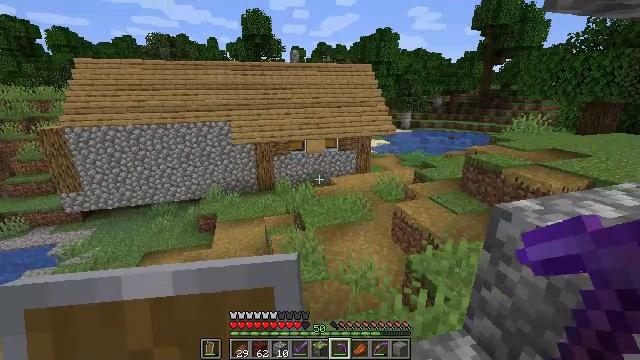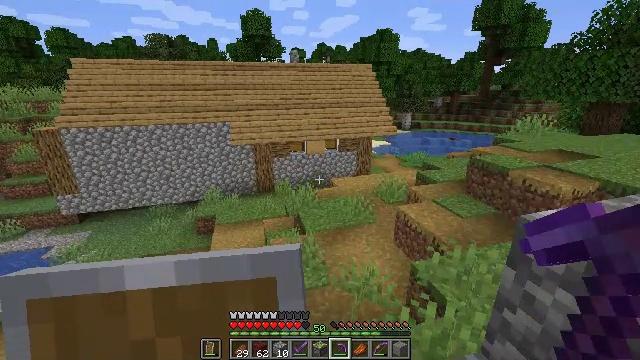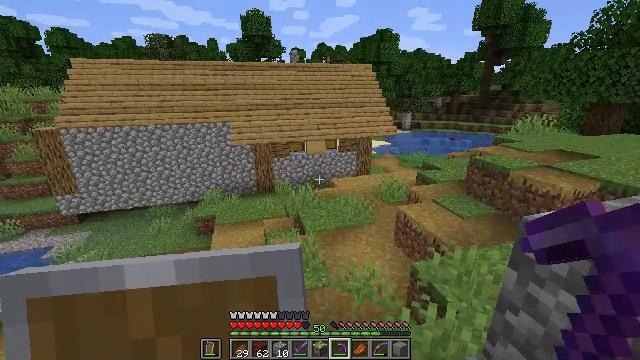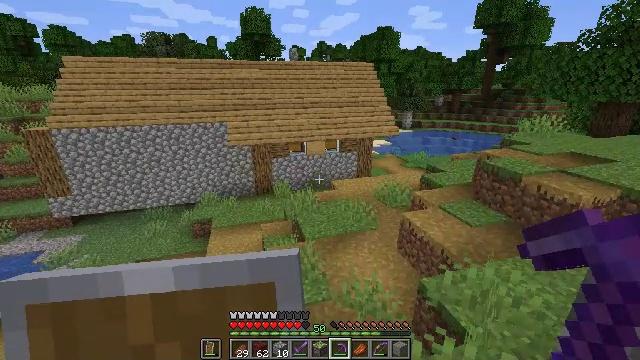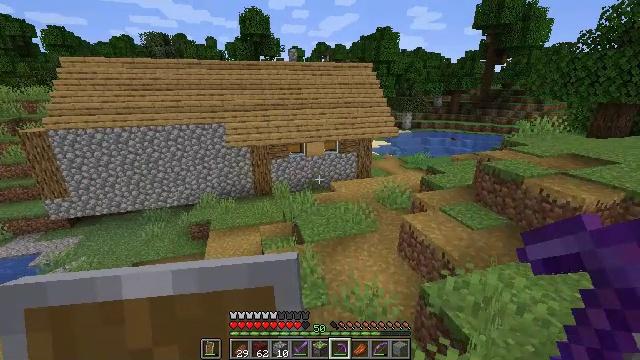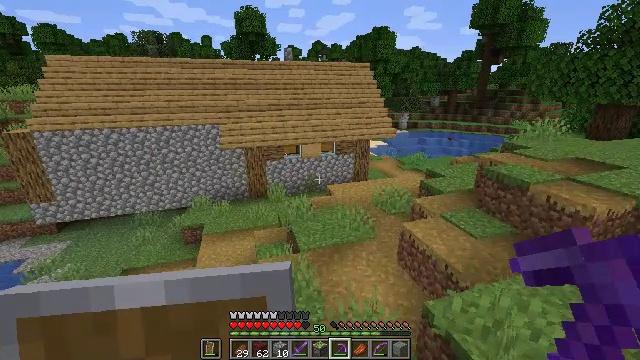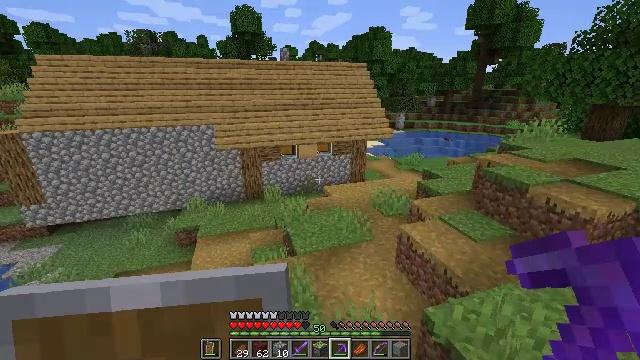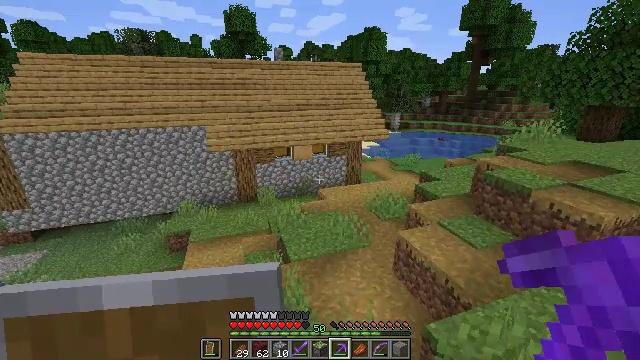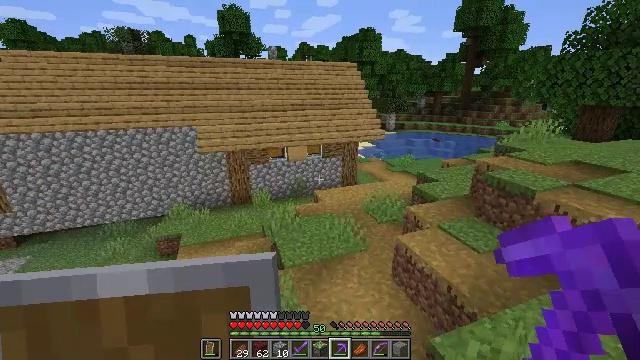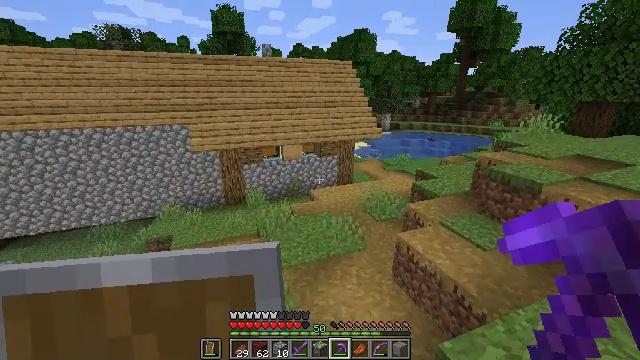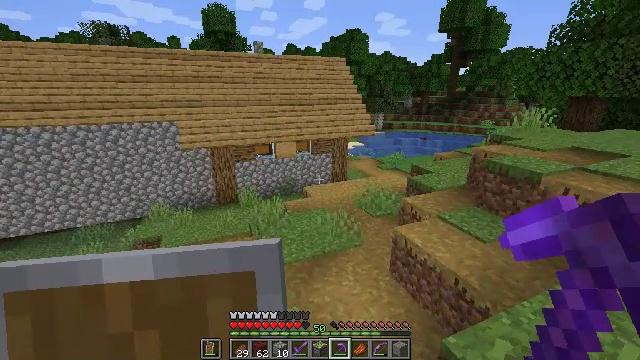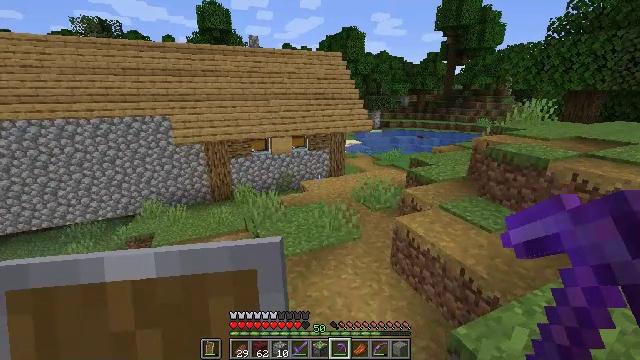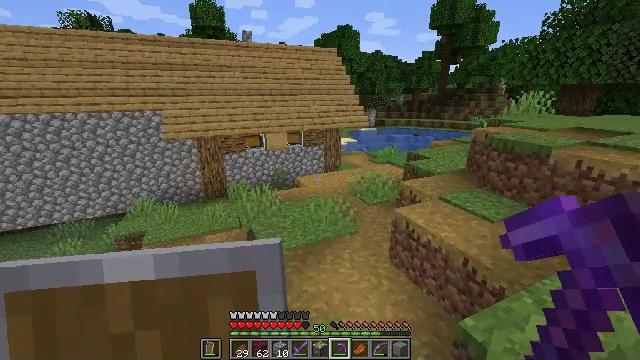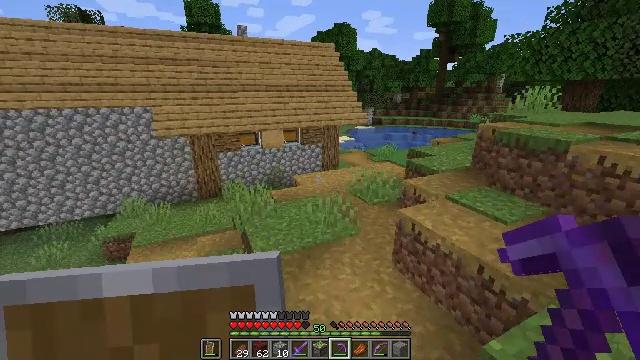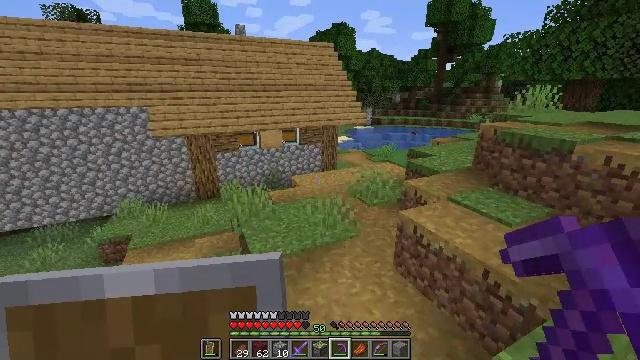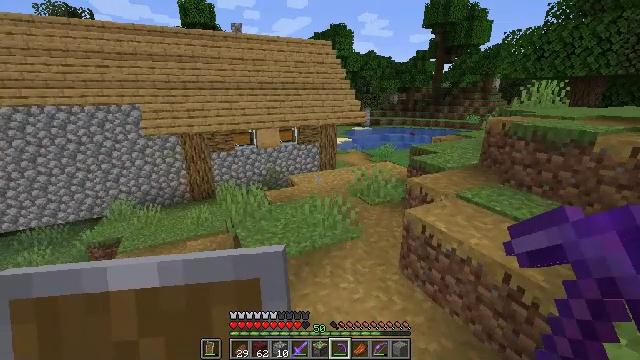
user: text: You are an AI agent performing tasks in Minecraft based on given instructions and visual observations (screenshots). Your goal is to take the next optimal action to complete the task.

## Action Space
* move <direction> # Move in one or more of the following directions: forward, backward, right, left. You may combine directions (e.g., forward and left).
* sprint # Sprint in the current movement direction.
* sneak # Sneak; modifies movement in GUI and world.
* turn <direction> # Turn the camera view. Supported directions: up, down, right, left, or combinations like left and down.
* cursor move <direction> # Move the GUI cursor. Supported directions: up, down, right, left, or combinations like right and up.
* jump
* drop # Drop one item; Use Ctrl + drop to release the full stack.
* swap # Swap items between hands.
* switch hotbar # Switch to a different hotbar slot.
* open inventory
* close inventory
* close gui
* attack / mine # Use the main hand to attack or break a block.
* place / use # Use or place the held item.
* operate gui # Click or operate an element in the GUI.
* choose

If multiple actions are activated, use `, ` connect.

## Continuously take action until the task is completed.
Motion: motion action
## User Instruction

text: Harvest the hopper from its place.
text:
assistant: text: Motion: move forward
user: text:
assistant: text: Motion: move forward
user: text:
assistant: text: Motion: move forward
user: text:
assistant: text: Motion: move forward
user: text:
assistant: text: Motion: move forward
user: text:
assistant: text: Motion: move forward
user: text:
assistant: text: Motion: move forward, turn right
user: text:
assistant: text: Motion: move forward, turn right
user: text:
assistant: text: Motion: move forward, turn right
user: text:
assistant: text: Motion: move forward, turn right
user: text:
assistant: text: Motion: move forward
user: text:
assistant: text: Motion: move forward, turn right
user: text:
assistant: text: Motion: move forward
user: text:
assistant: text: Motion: move forward
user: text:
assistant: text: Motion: move forward
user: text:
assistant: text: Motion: move forward
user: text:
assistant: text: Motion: move forward
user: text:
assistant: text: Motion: move forward
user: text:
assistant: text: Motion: move forward
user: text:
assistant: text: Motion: move forward
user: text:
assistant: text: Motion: no_op
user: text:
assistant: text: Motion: no_op
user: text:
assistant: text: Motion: turn right
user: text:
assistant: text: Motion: no_op
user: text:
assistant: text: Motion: no_op
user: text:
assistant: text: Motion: no_op
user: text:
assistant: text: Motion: no_op
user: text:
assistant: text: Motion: no_op
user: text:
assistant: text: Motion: move forward
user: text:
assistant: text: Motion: move forward